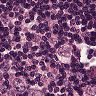
Metastatic tissue present: yes